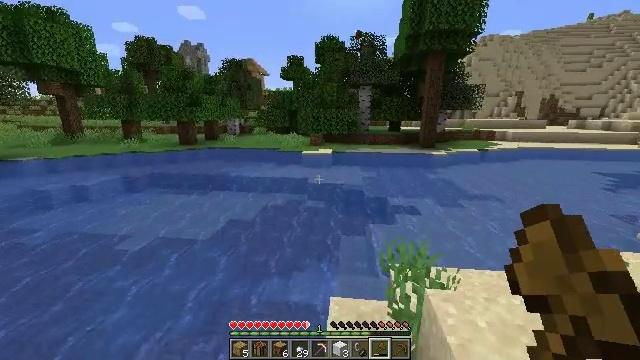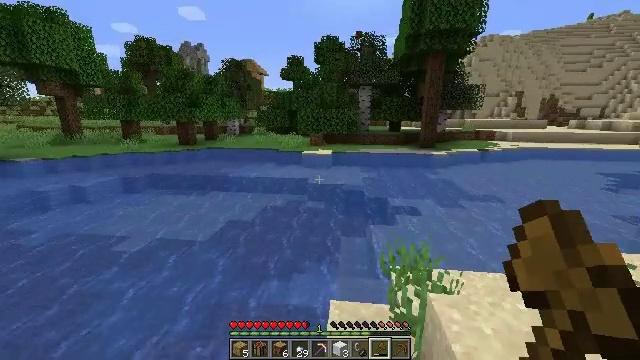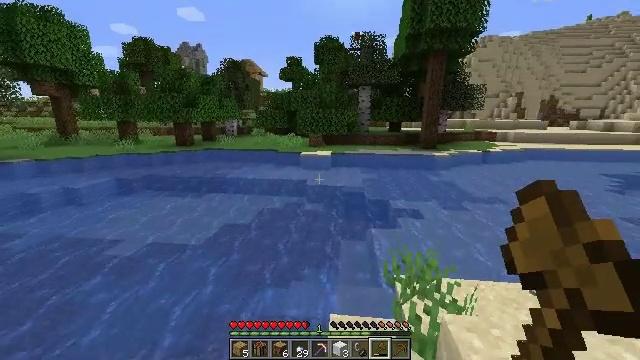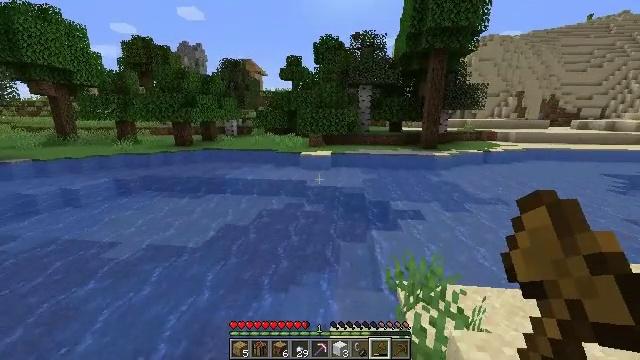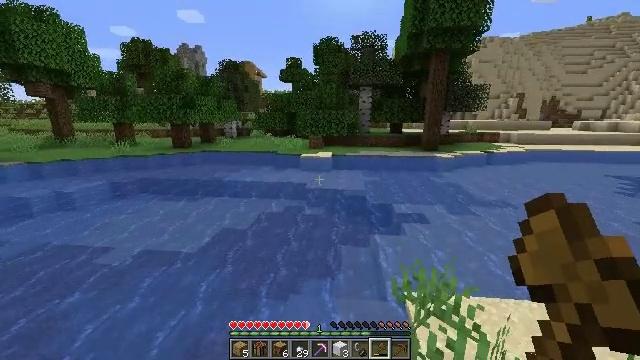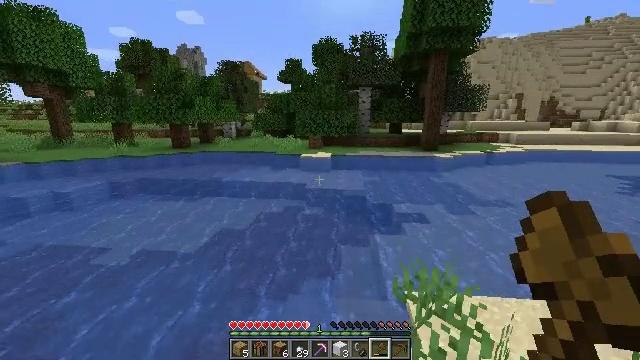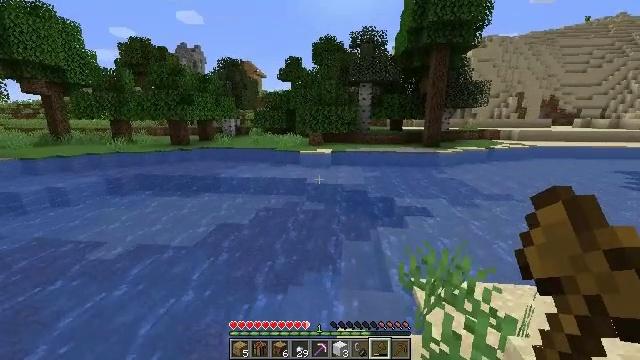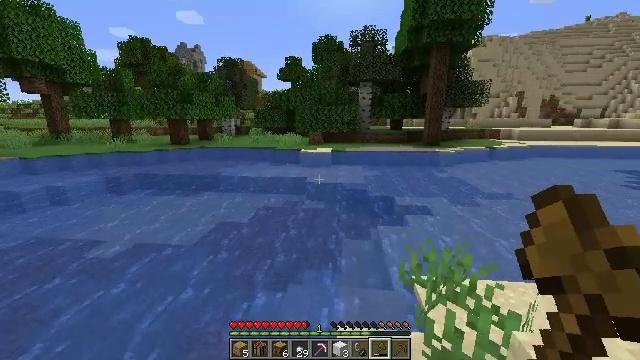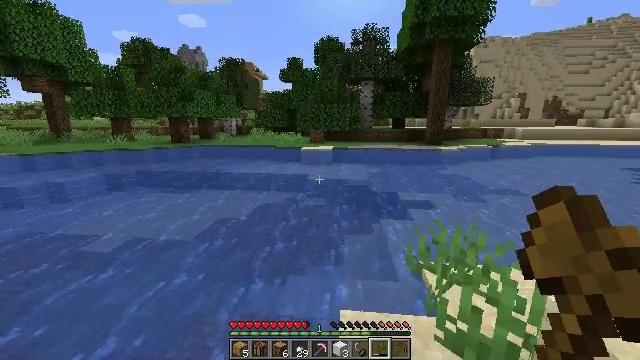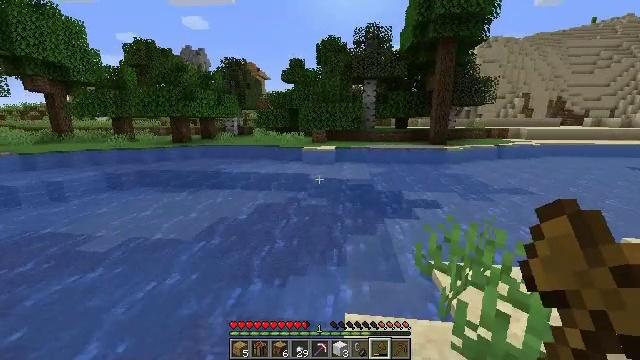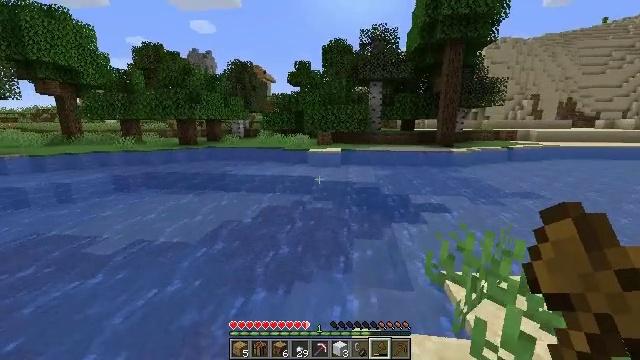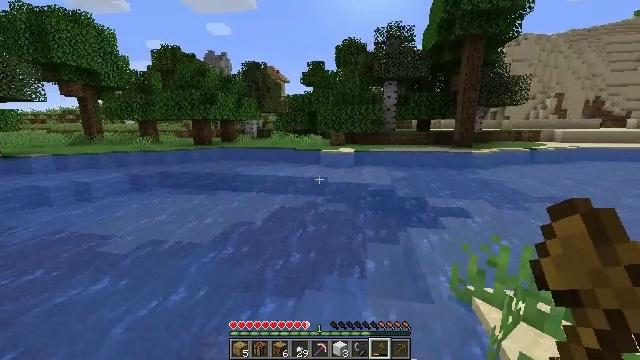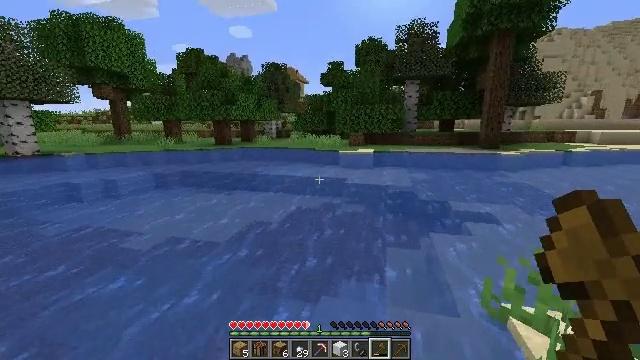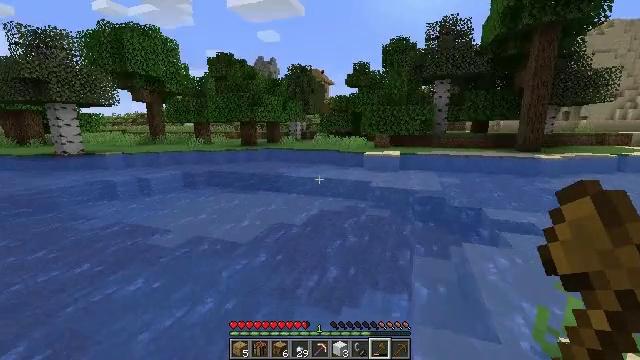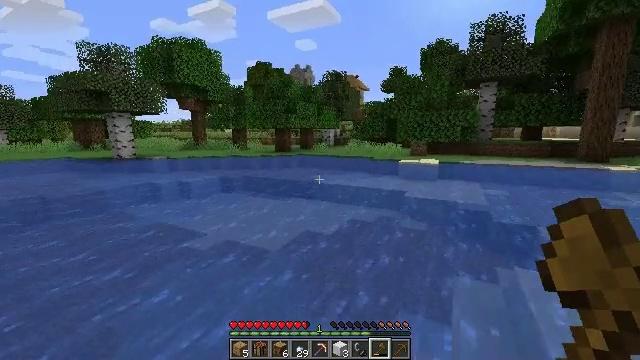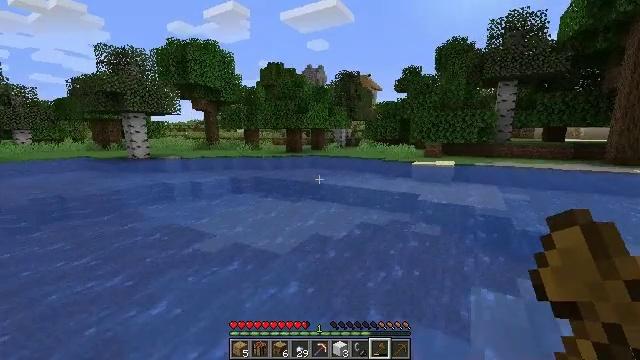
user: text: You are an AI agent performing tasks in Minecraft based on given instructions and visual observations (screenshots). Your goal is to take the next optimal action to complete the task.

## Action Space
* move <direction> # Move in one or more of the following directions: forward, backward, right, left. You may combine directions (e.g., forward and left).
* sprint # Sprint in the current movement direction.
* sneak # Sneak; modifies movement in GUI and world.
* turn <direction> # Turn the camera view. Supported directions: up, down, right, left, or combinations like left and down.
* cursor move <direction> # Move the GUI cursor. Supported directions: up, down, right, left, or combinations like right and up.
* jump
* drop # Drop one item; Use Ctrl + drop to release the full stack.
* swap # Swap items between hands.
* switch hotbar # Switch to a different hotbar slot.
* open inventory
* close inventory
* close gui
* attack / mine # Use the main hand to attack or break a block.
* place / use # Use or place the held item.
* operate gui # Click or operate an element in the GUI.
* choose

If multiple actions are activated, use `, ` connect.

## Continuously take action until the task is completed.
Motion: motion action
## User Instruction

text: Mine the chest to collect it.
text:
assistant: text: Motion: move forward
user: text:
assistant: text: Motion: move forward
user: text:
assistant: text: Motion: move forward
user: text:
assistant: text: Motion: no_op
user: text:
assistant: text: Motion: move forward
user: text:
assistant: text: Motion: move forward
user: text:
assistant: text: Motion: move forward
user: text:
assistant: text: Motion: no_op
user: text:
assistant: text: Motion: move forward
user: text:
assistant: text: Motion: move forward, turn left
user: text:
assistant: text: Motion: move forward, turn left
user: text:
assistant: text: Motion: move forward, turn left
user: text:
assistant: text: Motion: move forward, turn left
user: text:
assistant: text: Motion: move forward, turn left and up
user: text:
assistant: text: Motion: move forward, turn left
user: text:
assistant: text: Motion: move forward, jump
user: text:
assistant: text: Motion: move forward, jump
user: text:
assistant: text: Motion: move forward, jump
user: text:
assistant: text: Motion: move forward, jump
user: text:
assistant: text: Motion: move forward, jump
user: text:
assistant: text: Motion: move forward
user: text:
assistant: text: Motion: move forward, turn left
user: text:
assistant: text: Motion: move forward, turn left
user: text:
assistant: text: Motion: move forward, turn left
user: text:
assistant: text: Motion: move forward
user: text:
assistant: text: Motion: move forward
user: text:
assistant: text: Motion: move forward
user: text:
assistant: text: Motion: move forward, turn left
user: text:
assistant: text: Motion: move forward, turn left and down
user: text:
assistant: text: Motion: move forward